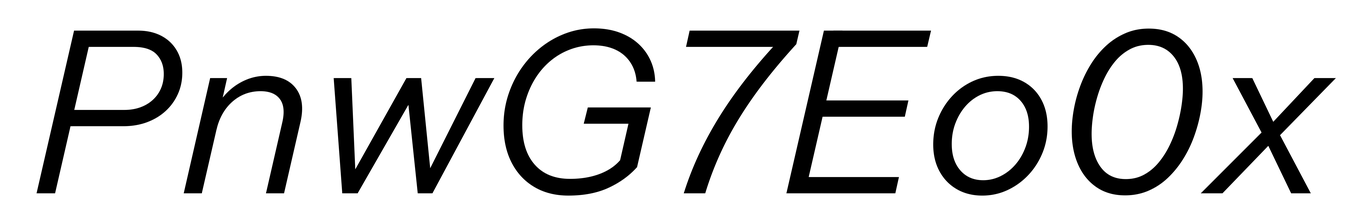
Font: InstrumentSans-Italic_Italic